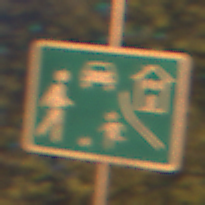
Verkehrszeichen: BeginnVerkehrsberuhigterBereich
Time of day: Night
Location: Outdoor (Urban)
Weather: PartlyCloudy
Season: NotSpecified
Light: Artificial